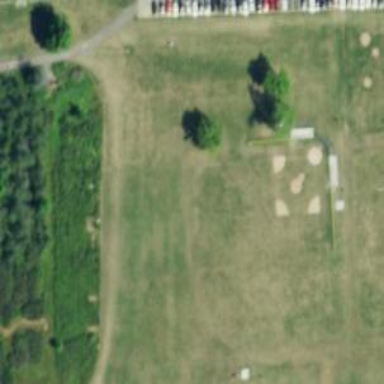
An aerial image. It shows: Baseball pitch for leisure and sports activities.